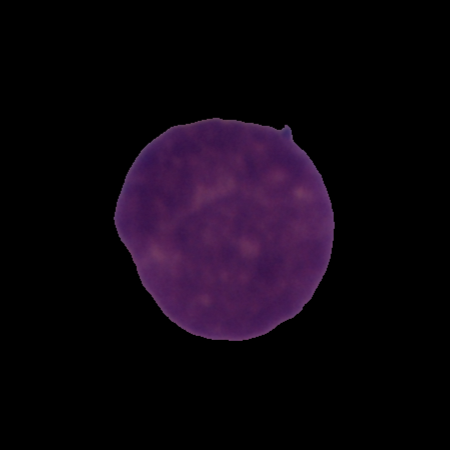
Label: cancer